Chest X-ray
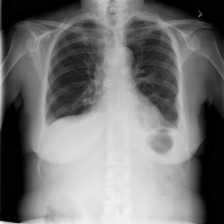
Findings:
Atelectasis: negative
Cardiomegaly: negative
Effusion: positive
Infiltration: negative
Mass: negative
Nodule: negative
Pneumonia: negative
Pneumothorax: negative
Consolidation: negative
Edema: negative
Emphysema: negative
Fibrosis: negative
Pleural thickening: negative
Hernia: negative